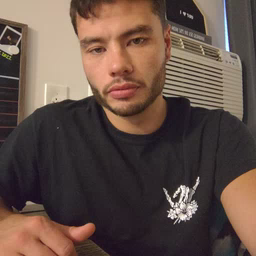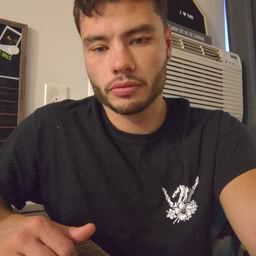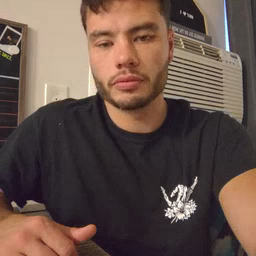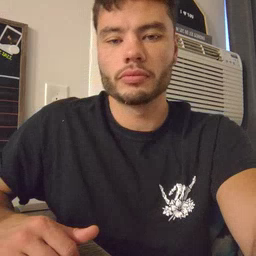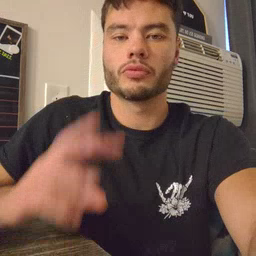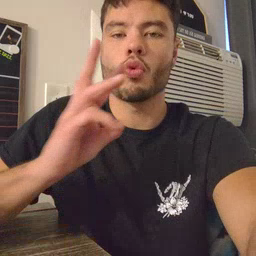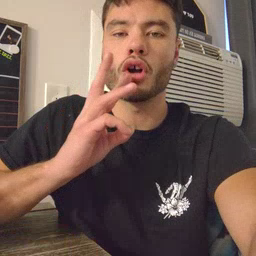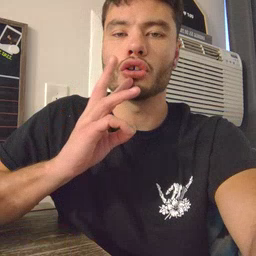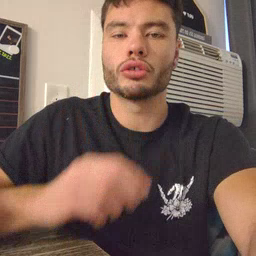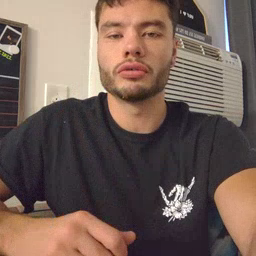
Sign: water